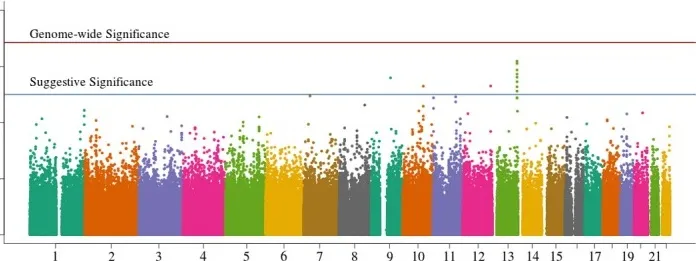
Manhattan plot for population-based study with pooled singletons and trio probands. Summary of genome-wide association scan results in the GoKinD population-based singletons and trios combined. The -log10P-values were calculated for SNP association with diabetic nephropathy among subjects with type 1 diabetes using the Cochran-Armitage test for trend for an additive genetic model adjusted for sex and stratified by center ascertainment using Cochran-Mantel-Haenszel method. The red horizontal line corresponds to genome-wide significance (P-value = 0.05/357,887 = 1.4 x 10-7). The blue horizontal line corresponds to suggestive significance (P-value = 1 x 10-5).
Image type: chart (chart)